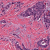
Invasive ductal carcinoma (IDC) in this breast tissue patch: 1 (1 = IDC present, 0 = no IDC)